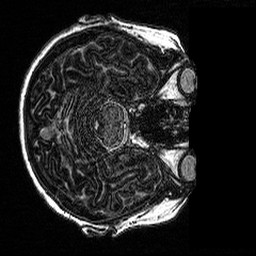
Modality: MP2RAGE
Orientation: axial
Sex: female
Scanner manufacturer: siemens
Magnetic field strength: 3 T
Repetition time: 5 s
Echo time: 0.00292 s